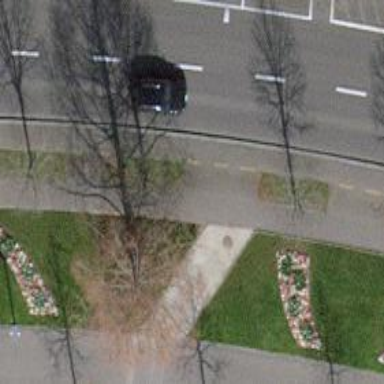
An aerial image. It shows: Tree-lined avenue.